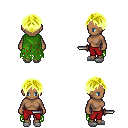
a pixel art fantasy rpg character, female body template, human, dark skin, green tattered cape, red pants, gold parted hairstyle, white slippers, dagger, four views (front, back, left, right), 2x2 character sprite sheet, small pixel art, hard edges, no anti-aliasing